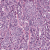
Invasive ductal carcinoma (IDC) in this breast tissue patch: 1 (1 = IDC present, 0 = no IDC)